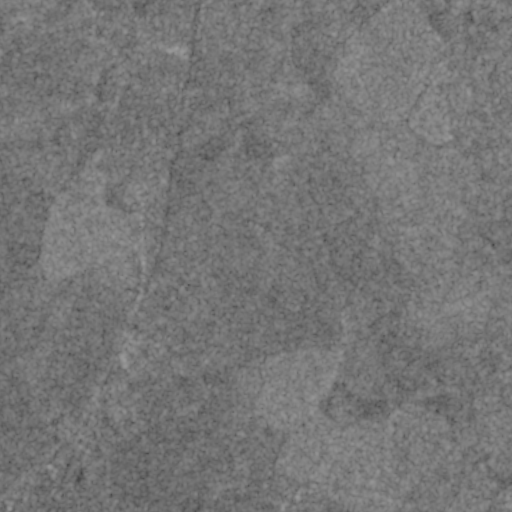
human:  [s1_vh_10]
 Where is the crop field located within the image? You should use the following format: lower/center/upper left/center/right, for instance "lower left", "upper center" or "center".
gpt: The crop field is located in the center left of the image.
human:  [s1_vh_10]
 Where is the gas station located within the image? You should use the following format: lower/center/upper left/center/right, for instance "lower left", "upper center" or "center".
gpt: The gas station is located in the center left of the image.
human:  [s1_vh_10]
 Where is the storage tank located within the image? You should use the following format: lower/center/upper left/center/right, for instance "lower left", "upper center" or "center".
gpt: The storage tank is located in the lower left of the image.
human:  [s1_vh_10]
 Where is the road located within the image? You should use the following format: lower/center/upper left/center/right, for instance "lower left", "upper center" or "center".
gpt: There is no road in the image.

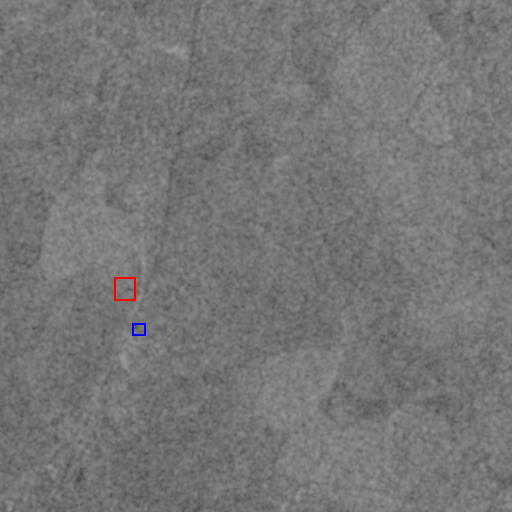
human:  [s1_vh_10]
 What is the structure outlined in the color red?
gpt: The structure outlined in red is a crop field.
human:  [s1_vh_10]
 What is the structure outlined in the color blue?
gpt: The structure outlined in blue is a gas station.
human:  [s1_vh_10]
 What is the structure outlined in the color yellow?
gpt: There is no yellow outline.